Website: lowes
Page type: billing-address
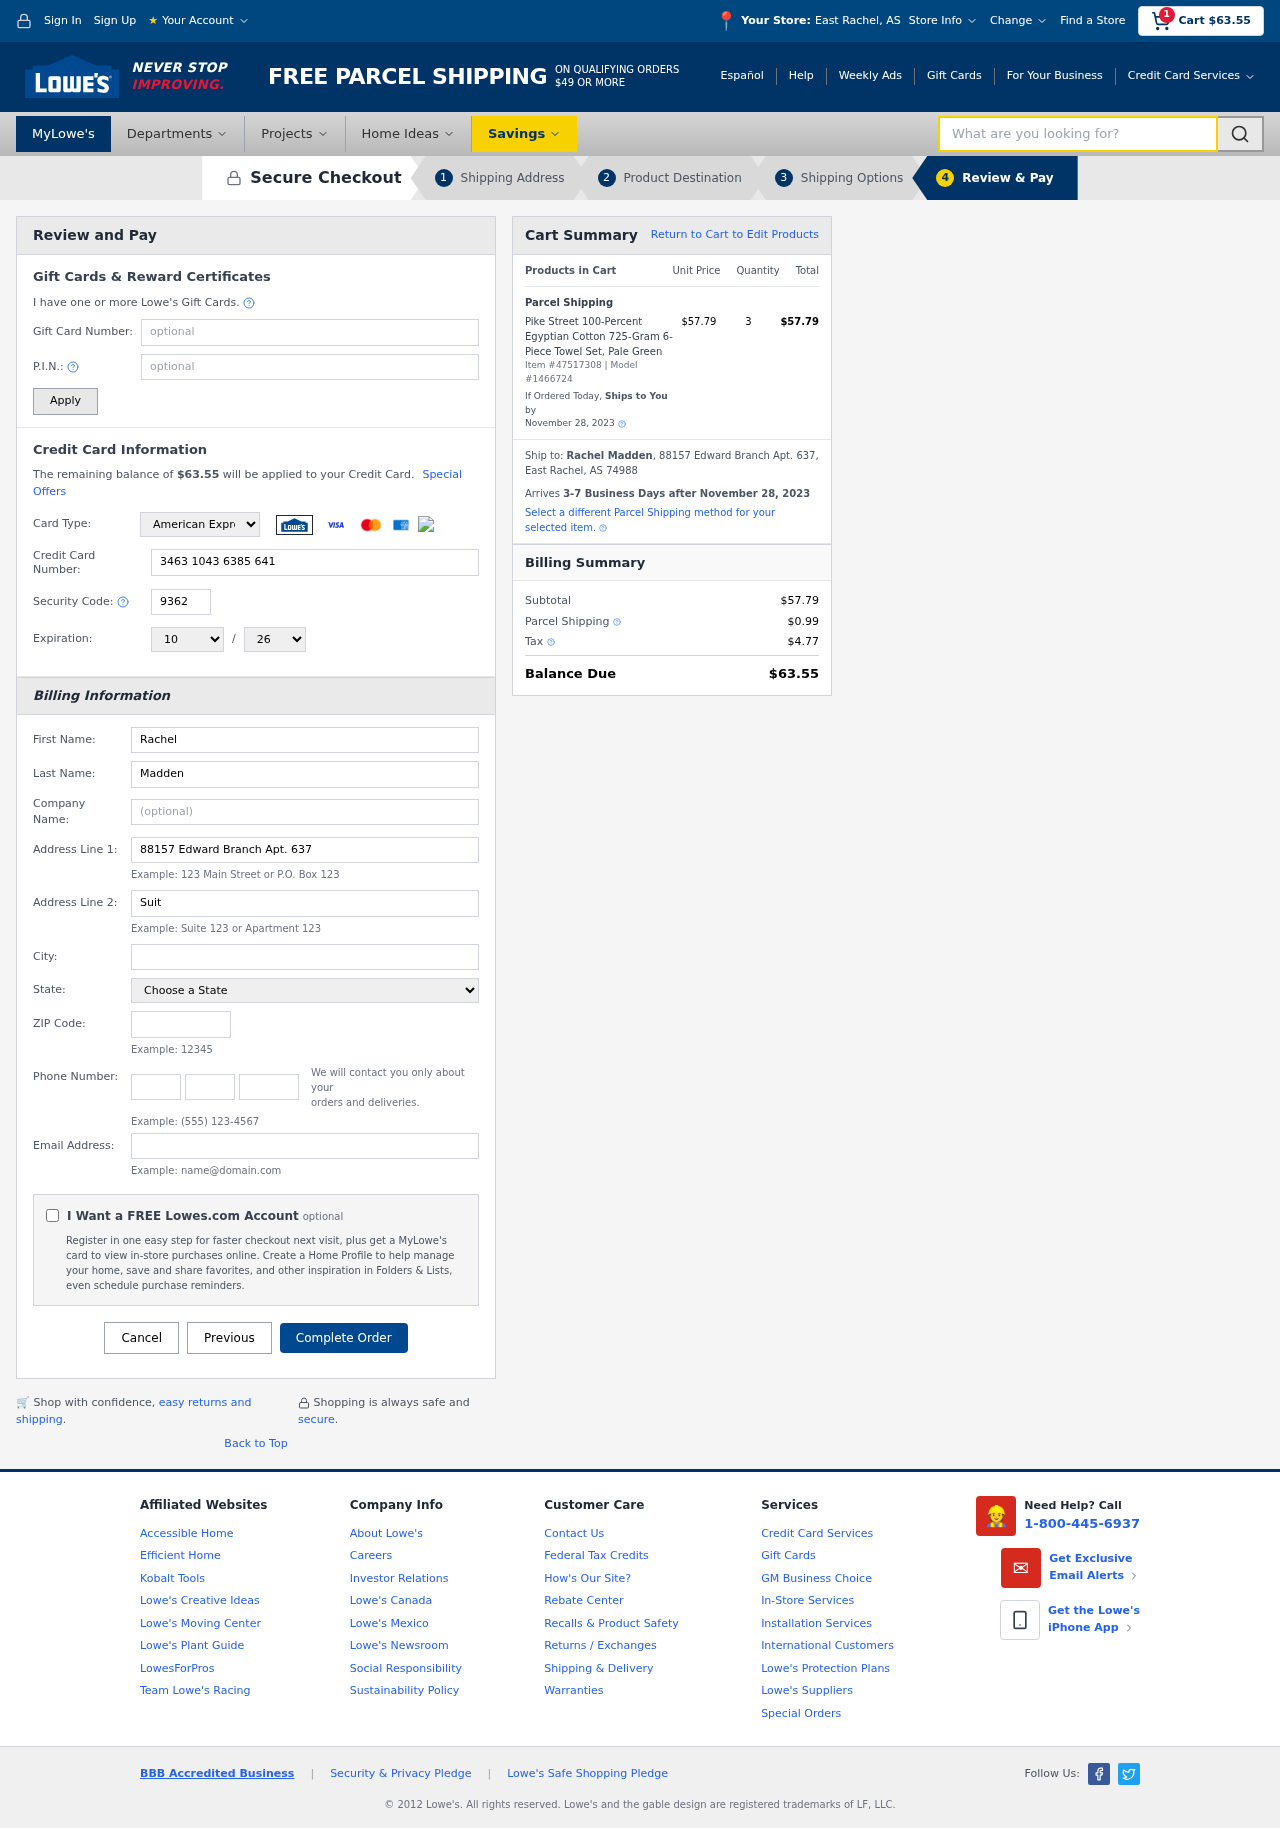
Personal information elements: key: PII_CARD_CVV
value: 9362
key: PII_CARD_EXPIRY_MONTH
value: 10
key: PII_CARD_EXPIRY_YEAR
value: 26
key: PII_CARD_NUMBER
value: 3463 1043 6385 641
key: PII_CARD_TYPE
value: American Express
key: PII_CITY
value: East Rachel
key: PII_CITY_STATE
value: East Rachel, AS
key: PII_EMAIL
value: rachel_madden@gmail.com
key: PII_FIRSTNAME
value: Rachel
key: PII_FULLNAME
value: Rachel Madden
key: PII_LASTNAME
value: Madden
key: PII_PHONE_AREA
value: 686
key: PII_PHONE_PREFIX
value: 841
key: PII_PHONE_SUFFIX
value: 6601
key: PII_POSTCODE
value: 74988
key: PII_STATE
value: AS
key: PII_STREET
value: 88157 Edward Branch Apt. 637
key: PII_STREET2
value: Suite 984
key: PII_CITY_STATE_ZIP
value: East Rachel, AS 74988
Product elements: key: PRODUCT1_NAME
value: Pike Street 100-Percent Egyptian Cotton 725-Gram 6-Piece Towel Set, Pale Green
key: PRODUCT1_PRICE
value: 57.79
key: PRODUCT1_QUANTITY
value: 3
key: PRODUCT_ITEM_NUMBER
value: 47517308
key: PRODUCT_MODEL_NUMBER
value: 1466724
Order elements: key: ORDER_SUBTOTAL
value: $63.55
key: ORDER_TOTAL
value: $63.55
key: ORDER_SHIPPING_DATE
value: November 28, 2023
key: ORDER_SUBTOTAL
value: $57.79
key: ORDER_DELIVERY_DATE
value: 3-7 Business Days after November 28, 2023
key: ORDER_SHIPPING_DATE2
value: November 28, 2023
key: ORDER_SUBTOTAL2
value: $57.79
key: ORDER_SHIPPING_COST
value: $0.99
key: ORDER_TAX
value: $4.77
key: ORDER_TOTAL2
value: $63.55
Search elements: key: HEADER_SEARCH
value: What are you looking for?